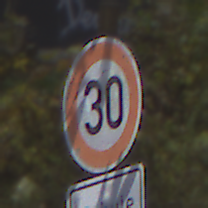
Verkehrszeichen: Geschwindigkeit30
Zusatzzeichen unten: HinweisDurchVerbaleAngabe8
Umgebung: Outdoor, Urban
Tageszeit: MorningAfternoon
Wetter: PartlyCloudy
Licht: Natural
Jahreszeit: NotSpecified
Kontrast: LowContrast